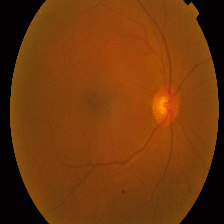
Diabetic retinopathy grade: Proliferative DR